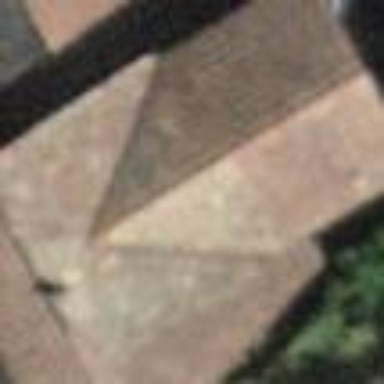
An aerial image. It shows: Barn.